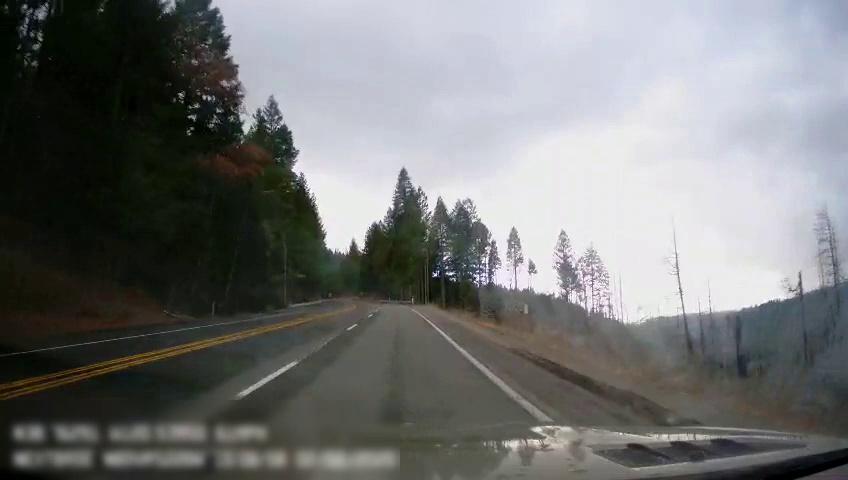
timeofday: Day
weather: Cloudy
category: Drivable Space
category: Lanes | Opposite Lane
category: Lanes | Opposite Lane
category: Lanes | Alternate Lane
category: Lanes | Current Lane
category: Lanes | Current Lane